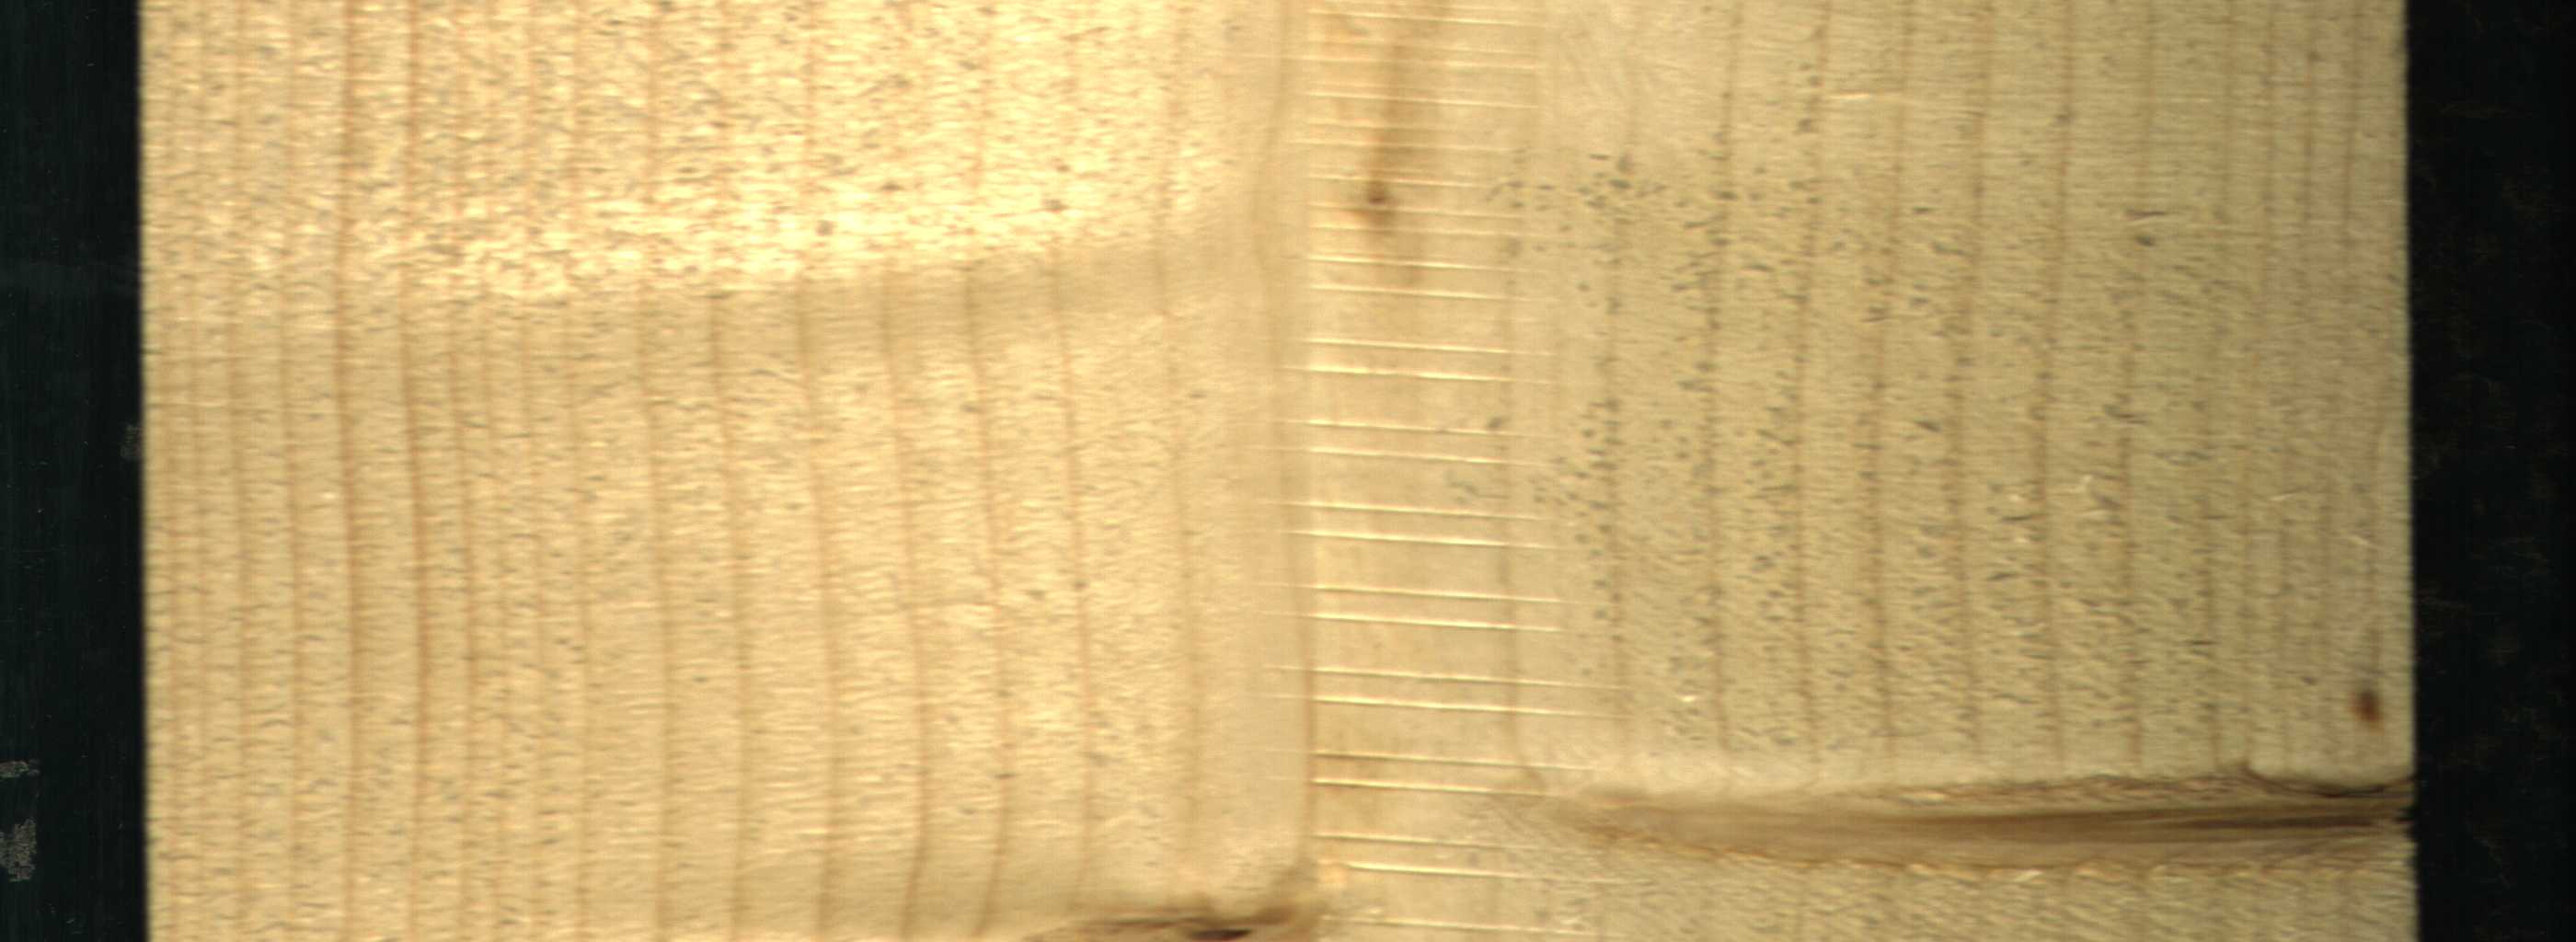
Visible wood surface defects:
resin
Live_Knot
Live_Knot